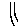
Label: line